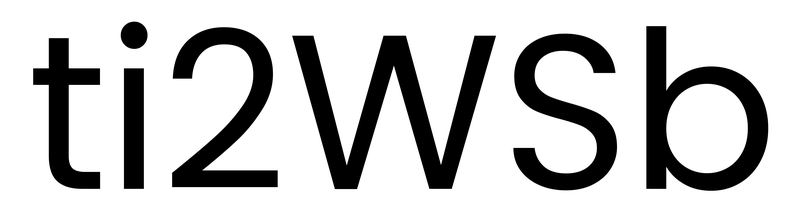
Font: Poppins-Regular